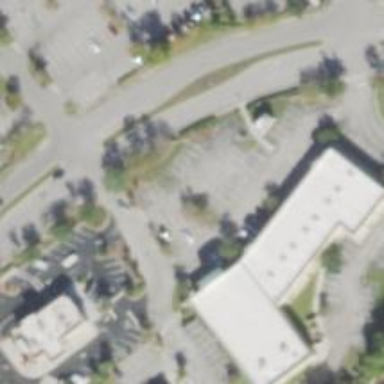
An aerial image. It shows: Commercial building.